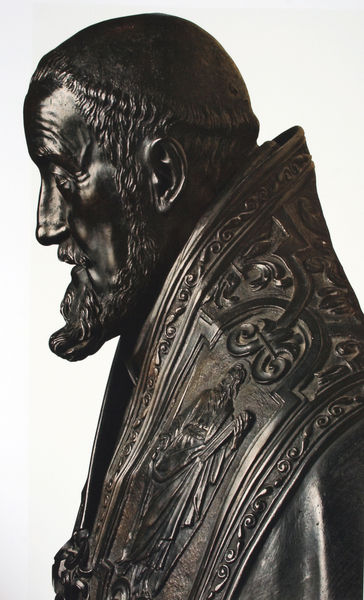
Titel: Papst Gregor XV
Künstler: Gianlorenzo Bernini
Standort: Pittsburgh (Pennsylvania)
Institution: Carnegie Museum of Art
Schlagwörter: dunkel, mann, umhang, frisur, mund, nase, ohr, profil, rücken, schwarz, stirn, weiss, muster, ornament, alt, bart, kappe, schnurrbart, augen, falten, kleidung, kragen, mensch, vollbart, bildnis, portrait, porträt, kirche, figur, geistlicher, gewand, haare, mantel, reich, stickerei, adel, borte, gebeugt, kinn, ohren, potrait, ranken, skulptur, statue, relief, figuren, bischof, könig, papst, bordüre, falte, reflexe, büste, glanz, glatze, dekor, ornamente, seitenansicht, verzierung, metall, bronze, plastik, kinnbart, stola, dünn, foto, alter, greis, eckig, motiv, torso, haarkranz, stirnfalte, verziert, christus, jesus, priester, mönch, gebückt, heiliger, mitra, gelehrter, heilige, kirchlich, heilig, weiser, guss, arabesken, verzierungen, christentum, ikone, bronzeguss, arabeske, tonsur, schwrz, kantig, katholisch, julius, gewandt, pius, paps, pabst, metallguss, bischhof, besticht, dalmatik, 1600, 1580